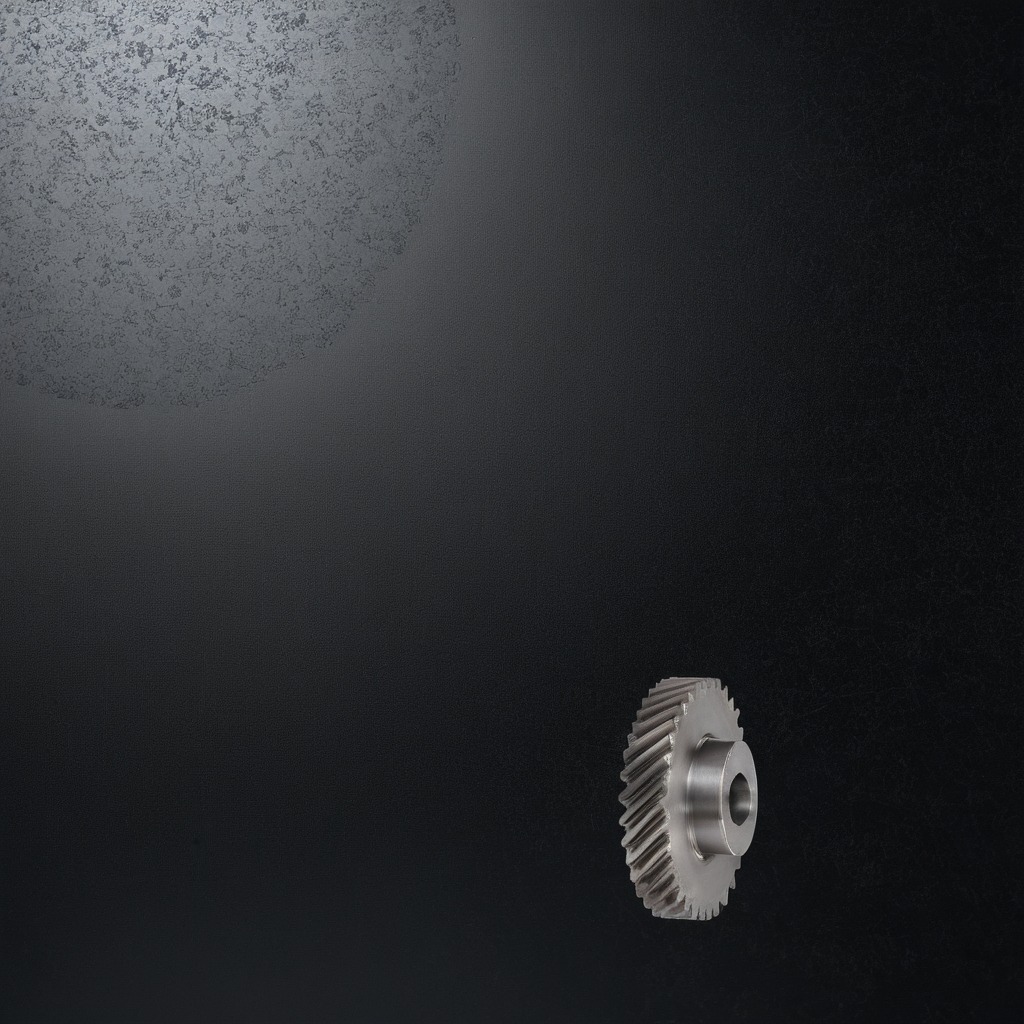
A steel gear with teeth is lying on the clean granite tabletop covered with a black rubber mat inside a workshop under bright overhead lighting crisp shadows high clarity worn but beneath the mat